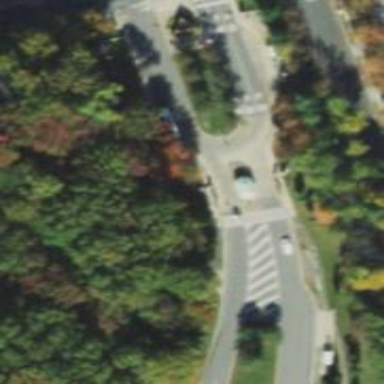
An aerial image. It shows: Uncontrolled road crossing.